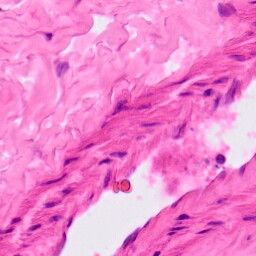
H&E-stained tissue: Lung